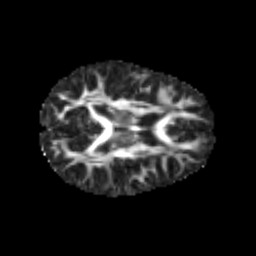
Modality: FA
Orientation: axial
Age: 7
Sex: male
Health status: healthy